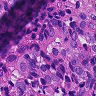
Metastatic tissue present: yes